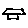
Label: house